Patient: sex M, age 30
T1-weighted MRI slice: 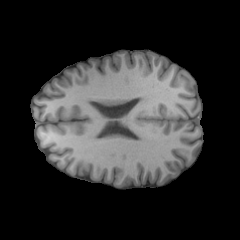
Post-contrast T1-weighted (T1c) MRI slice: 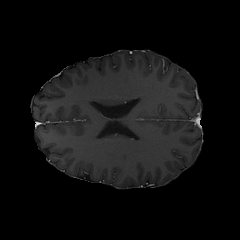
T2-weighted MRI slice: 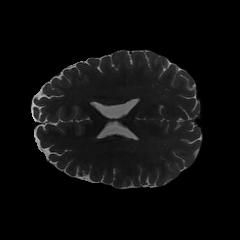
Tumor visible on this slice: no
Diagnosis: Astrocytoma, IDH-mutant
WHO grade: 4